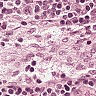
Metastatic tissue present: no